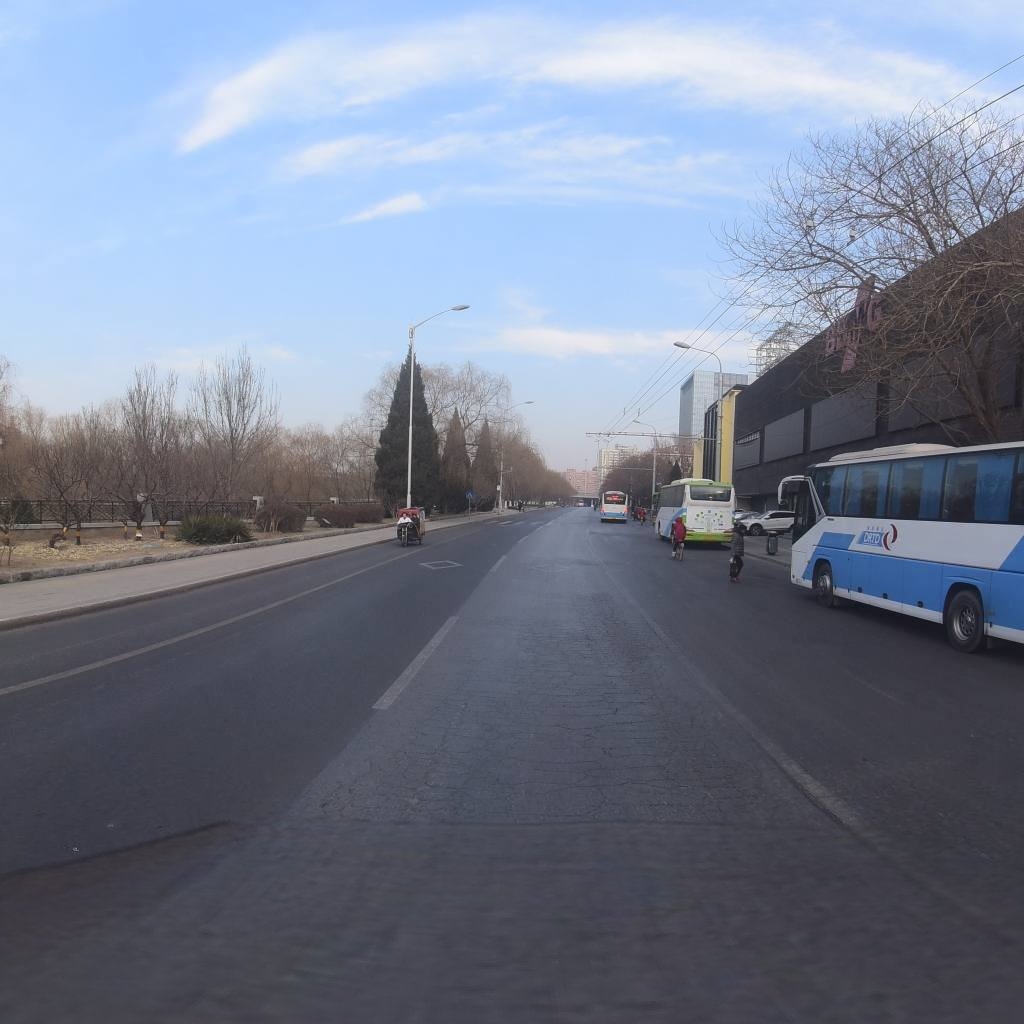
Region: Xicheng
Road damage annotations: alligator crack